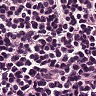
Metastatic tissue present: no